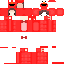
A female human skin with pale skin, wearing brown long hair dressed in a red tshirt and red pants, featuring a closed mouth.